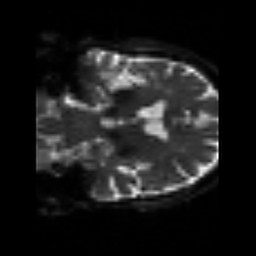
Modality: sbref
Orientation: coronal
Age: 72
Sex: male
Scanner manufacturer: siemens
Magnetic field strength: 3 T
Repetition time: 3.2 s
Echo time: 0.081 s